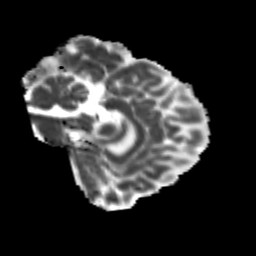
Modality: MD
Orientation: sagittal
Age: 25
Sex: male
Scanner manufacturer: siemens
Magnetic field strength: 3 T
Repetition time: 3.5 s
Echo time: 0.104 s